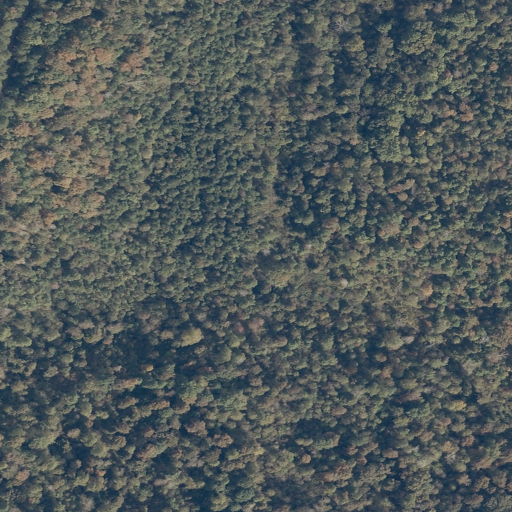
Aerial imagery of valley in Alabama named Tucker Cove containing deciduous forest, mixed forest, evergreen forest, and open development